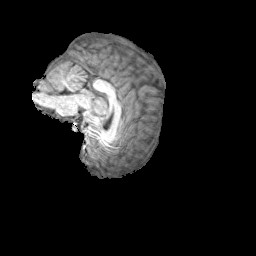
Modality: T1w
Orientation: sagittal
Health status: ill
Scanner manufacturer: siemens
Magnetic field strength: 3 T
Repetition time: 2 s
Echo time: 0.00303 s